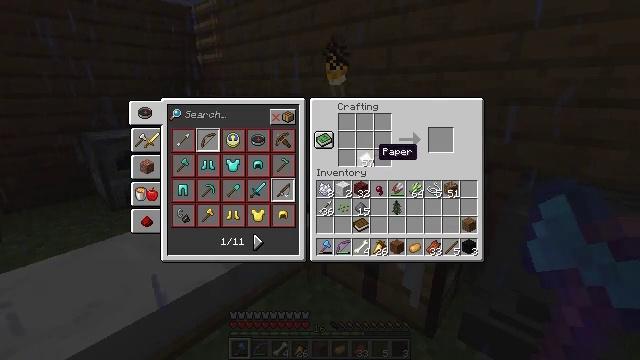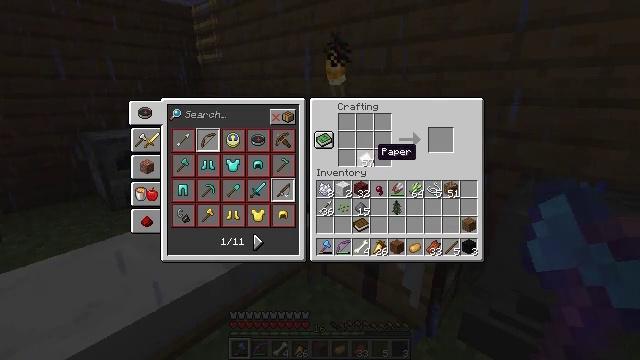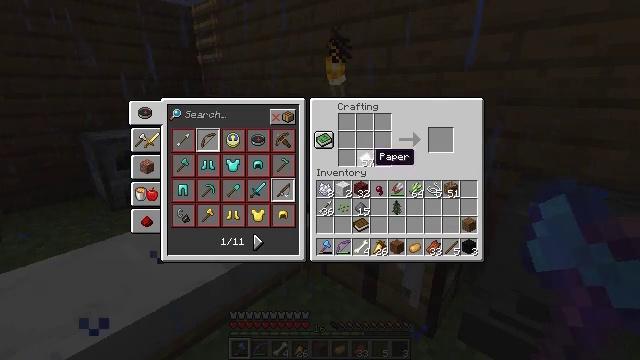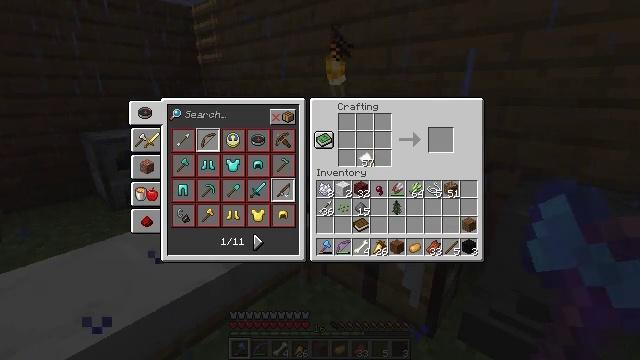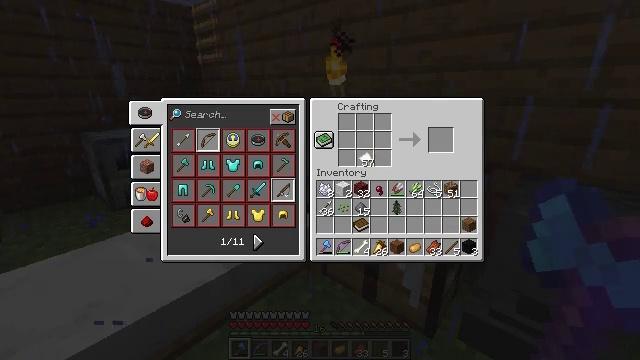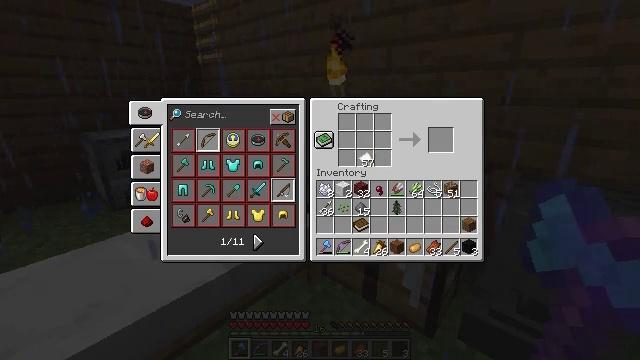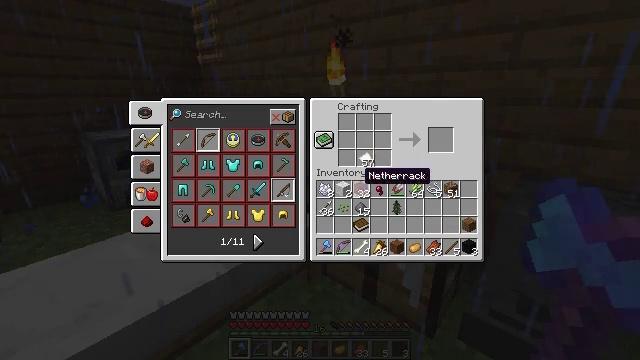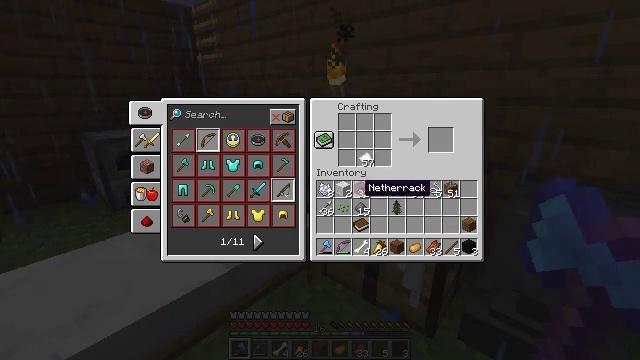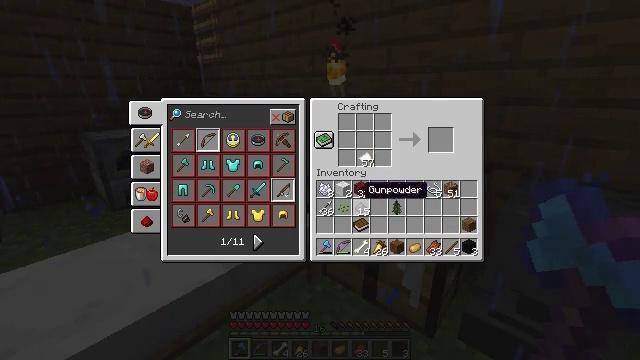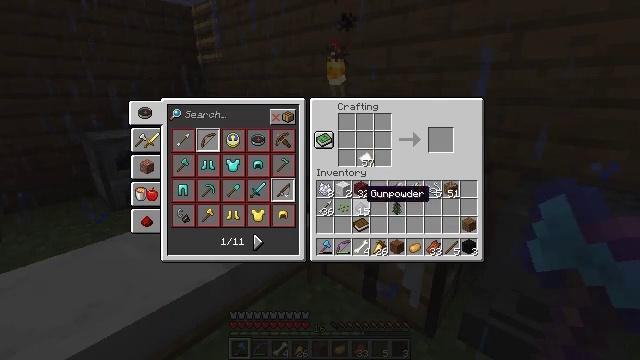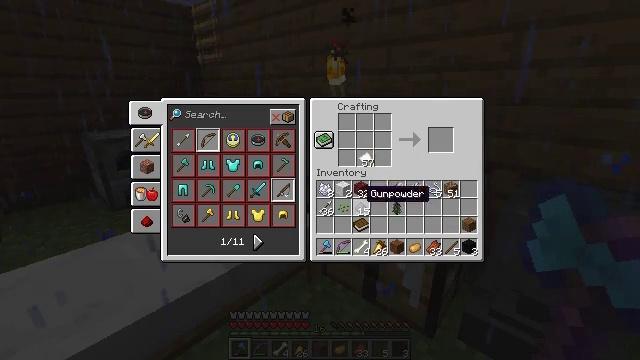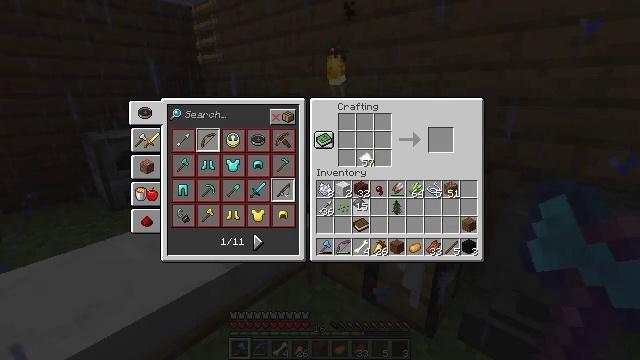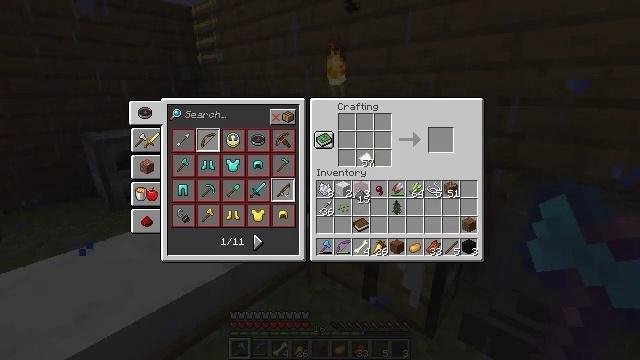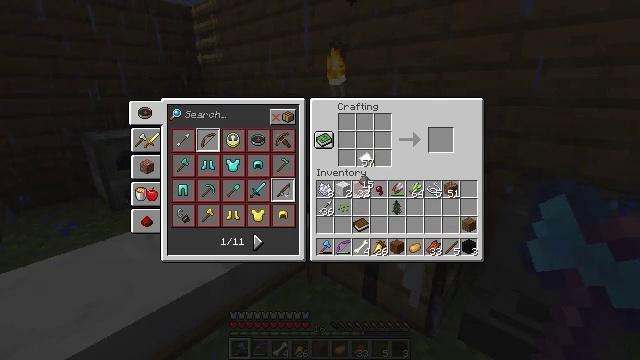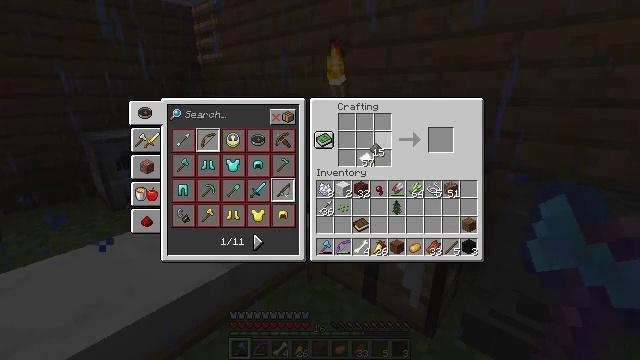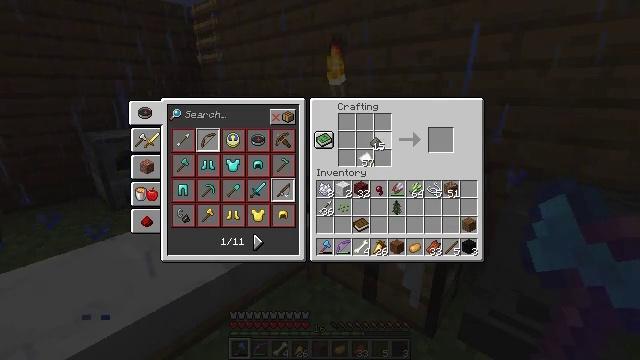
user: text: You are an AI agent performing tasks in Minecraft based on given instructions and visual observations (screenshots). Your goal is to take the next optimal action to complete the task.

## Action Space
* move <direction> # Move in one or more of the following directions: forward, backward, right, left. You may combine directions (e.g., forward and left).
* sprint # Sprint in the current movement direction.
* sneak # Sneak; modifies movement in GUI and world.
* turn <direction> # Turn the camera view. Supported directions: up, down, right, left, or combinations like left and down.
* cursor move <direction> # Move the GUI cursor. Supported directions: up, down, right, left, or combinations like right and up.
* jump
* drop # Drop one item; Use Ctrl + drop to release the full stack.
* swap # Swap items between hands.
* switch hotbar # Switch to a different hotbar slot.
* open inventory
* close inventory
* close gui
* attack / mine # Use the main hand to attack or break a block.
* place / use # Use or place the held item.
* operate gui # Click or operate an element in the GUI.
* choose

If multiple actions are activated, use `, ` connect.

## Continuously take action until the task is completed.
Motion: motion action
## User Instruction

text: Use the crafting table to produce a firework rocket.
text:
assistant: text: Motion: no_op
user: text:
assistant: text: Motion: no_op
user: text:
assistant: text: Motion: no_op
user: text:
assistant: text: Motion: no_op
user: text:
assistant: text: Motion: no_op
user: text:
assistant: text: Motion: cursor move down
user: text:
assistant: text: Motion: cursor move down
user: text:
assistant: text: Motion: no_op
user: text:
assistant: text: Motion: no_op
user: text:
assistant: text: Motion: no_op
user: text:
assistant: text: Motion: operate gui
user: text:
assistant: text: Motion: cursor move up, operate gui
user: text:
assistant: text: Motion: cursor move up
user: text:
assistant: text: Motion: cursor move right and up
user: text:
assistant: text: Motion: no_op
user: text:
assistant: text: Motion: no_op
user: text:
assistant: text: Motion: no_op
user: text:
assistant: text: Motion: no_op
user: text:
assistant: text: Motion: cursor move down
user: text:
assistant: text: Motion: operate gui
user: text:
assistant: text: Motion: operate gui
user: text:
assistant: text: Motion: operate gui
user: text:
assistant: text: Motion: no_op
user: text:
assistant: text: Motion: no_op
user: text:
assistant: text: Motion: cursor move right and up
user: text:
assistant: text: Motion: cursor move right
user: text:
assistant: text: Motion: cursor move right and up
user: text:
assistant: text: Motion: cursor move right
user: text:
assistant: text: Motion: no_op
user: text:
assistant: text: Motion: no_op